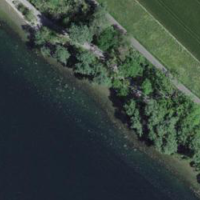
EUNIS habitat code: 14
Species observed at this site:
Rhamnus cathartica
Yponomeuta evonymella
Prunus padus
Holcus lanatus
Anthoxanthum odoratum